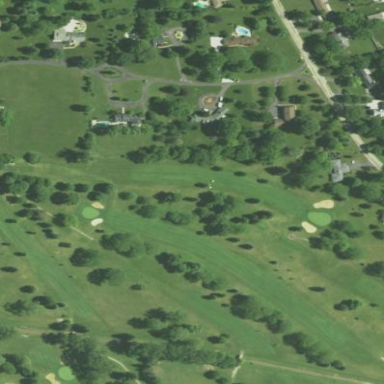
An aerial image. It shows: Golf course.